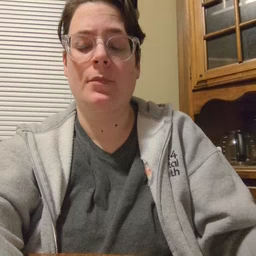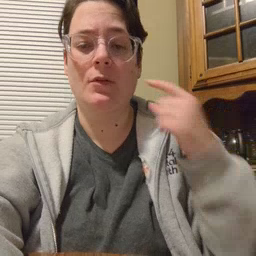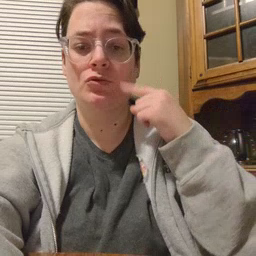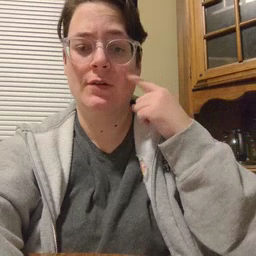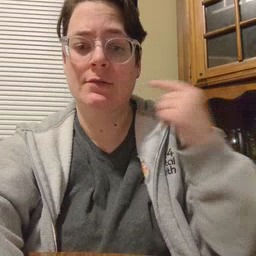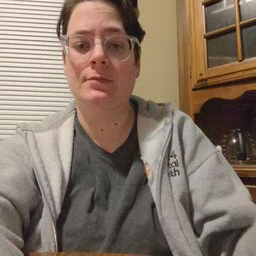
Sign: cheek